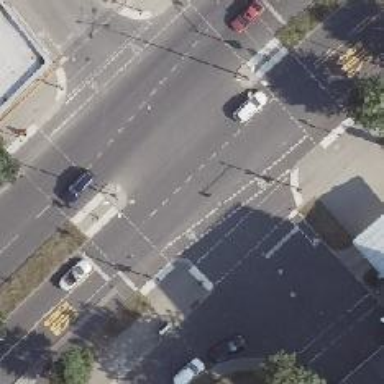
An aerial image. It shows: Crossing with traffic signals.